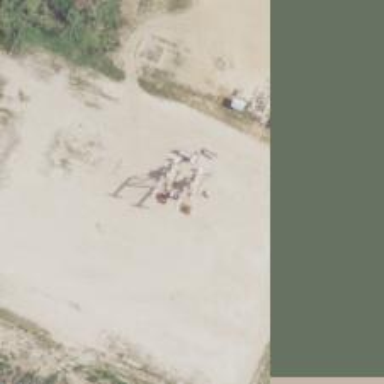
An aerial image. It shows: Petroleum well that is man-made.